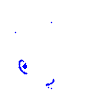
Particle: pion